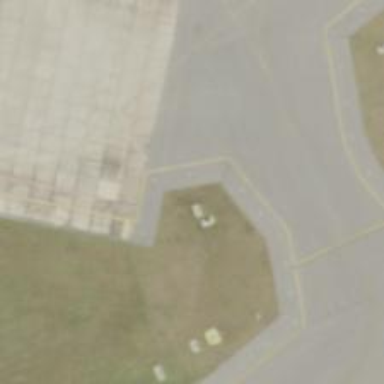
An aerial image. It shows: View of taxiway at the airport.